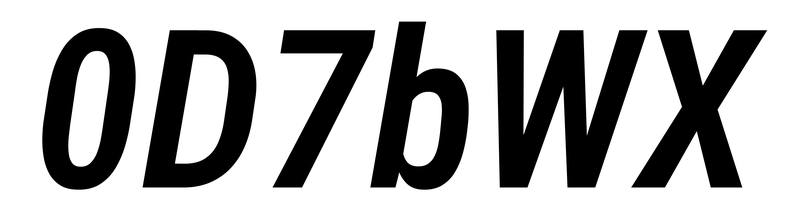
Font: Roboto-Italic_Condensed_SemiBold_Italic